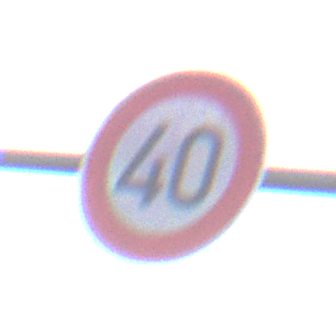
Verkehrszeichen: Geschwindigkeit40
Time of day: SunriseSunset
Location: Outdoor (RoadRail)
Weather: PartlyCloudy
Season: NotSpecified
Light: Natural